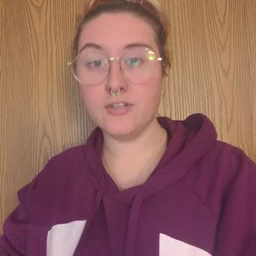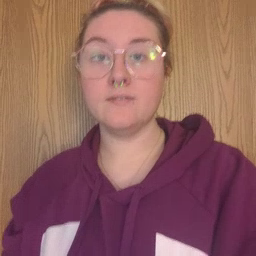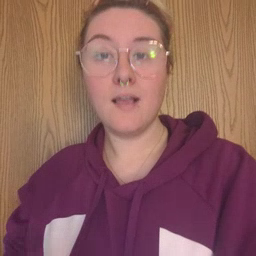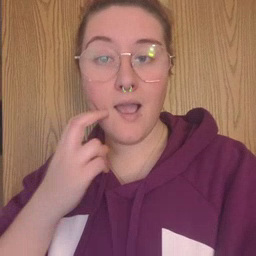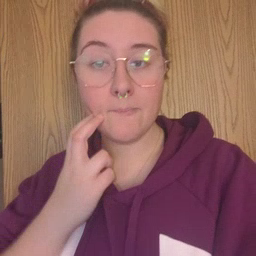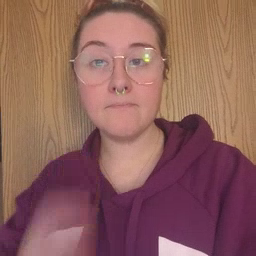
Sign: gum